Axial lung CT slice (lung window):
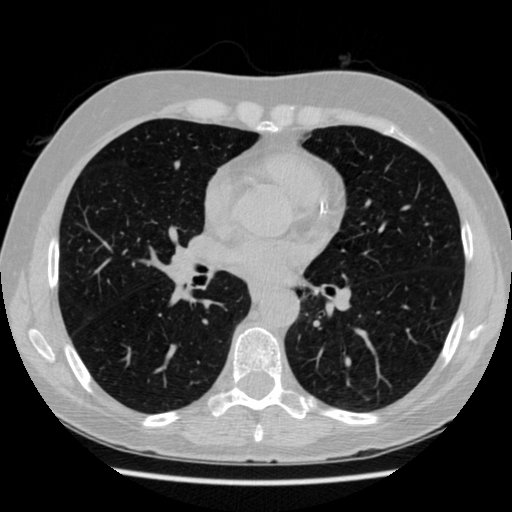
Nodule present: no